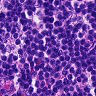
Metastatic tissue present: no